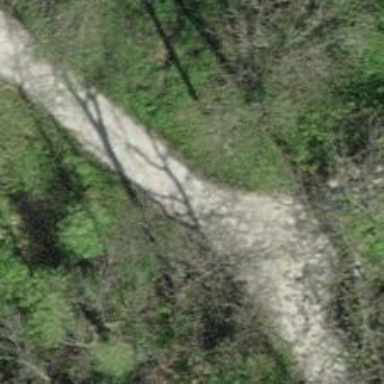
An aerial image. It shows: Path with fine gravel surface.